Interaction volume radius: 5 \u00c5
Interaction volume height: 15 \u00c5
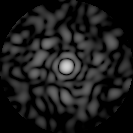
Disorder parameter: 0.8142